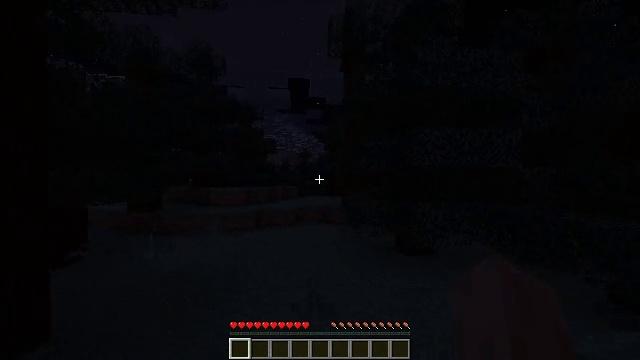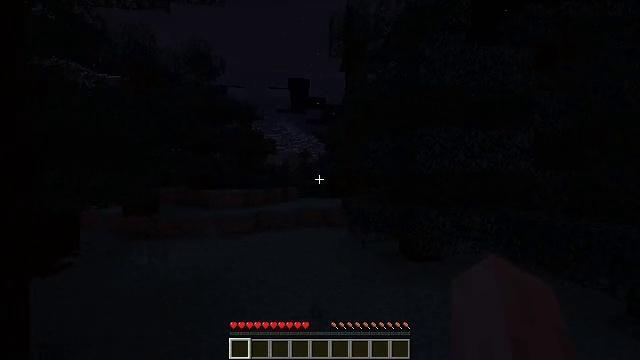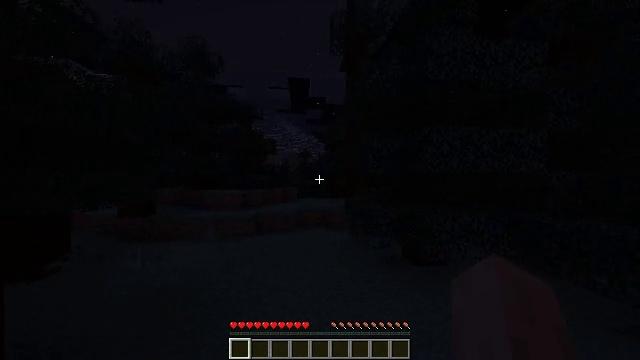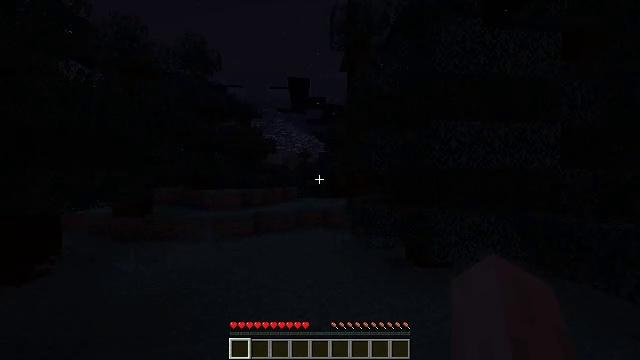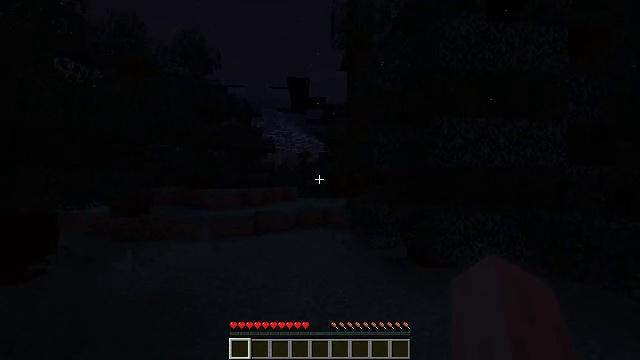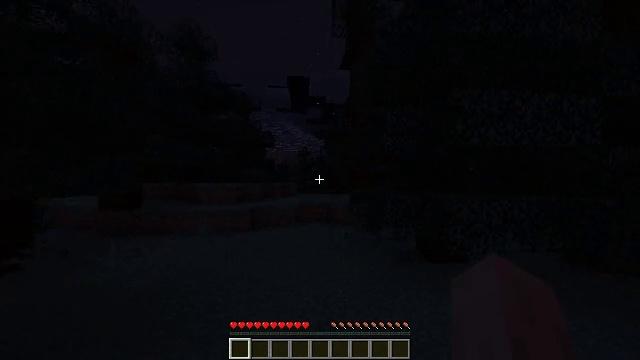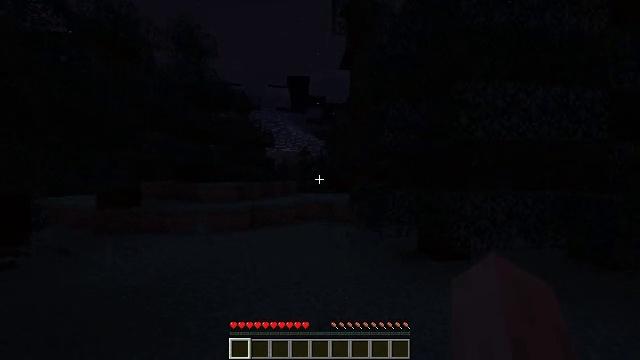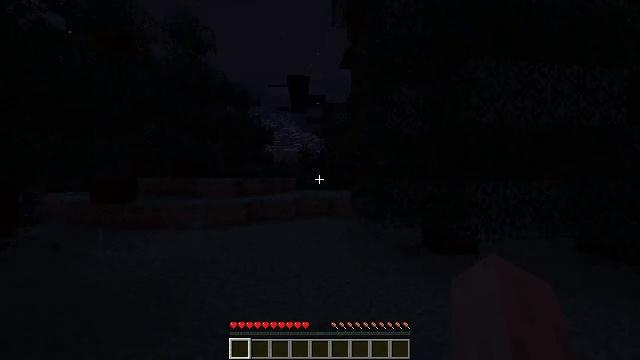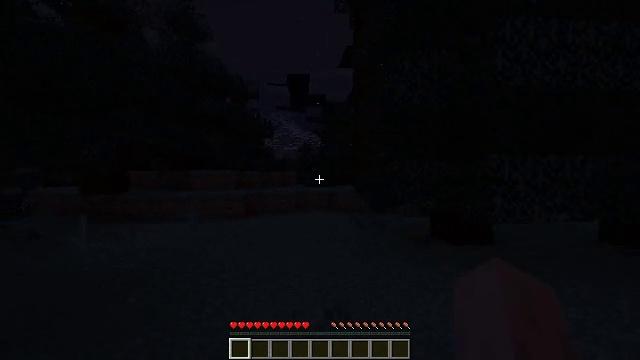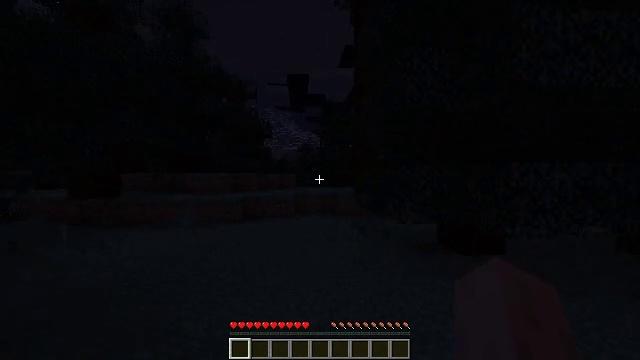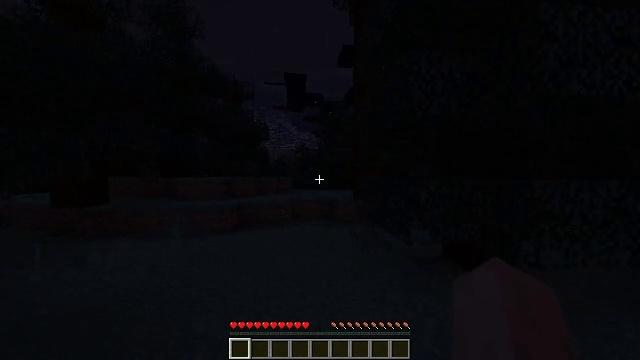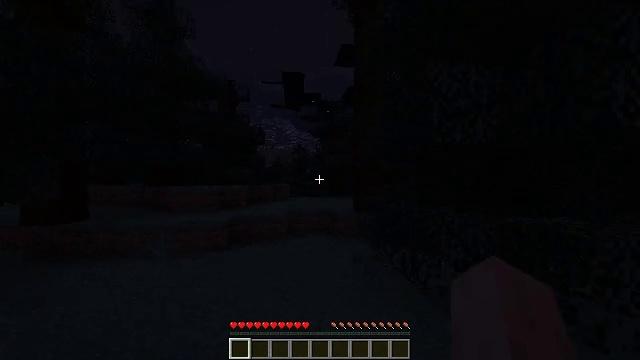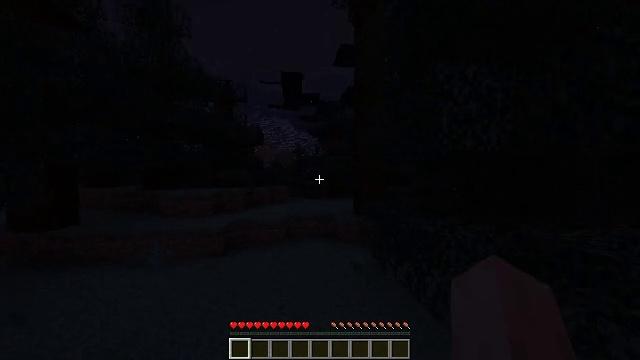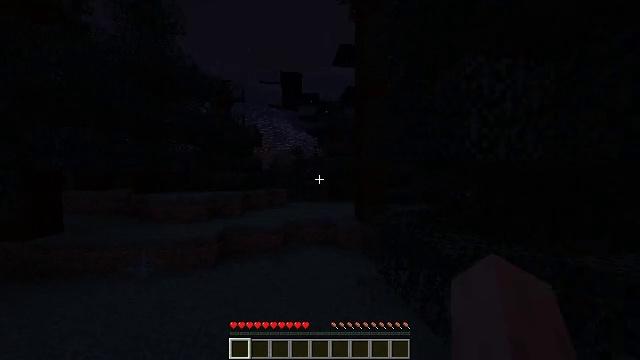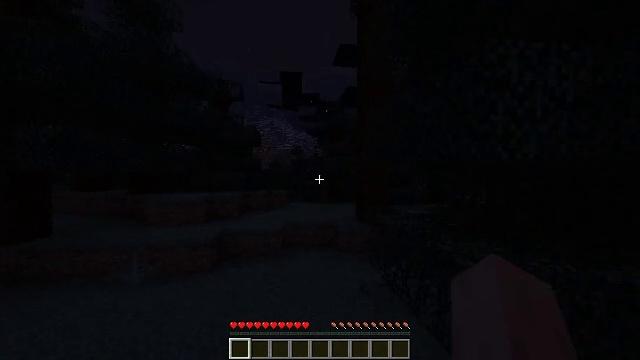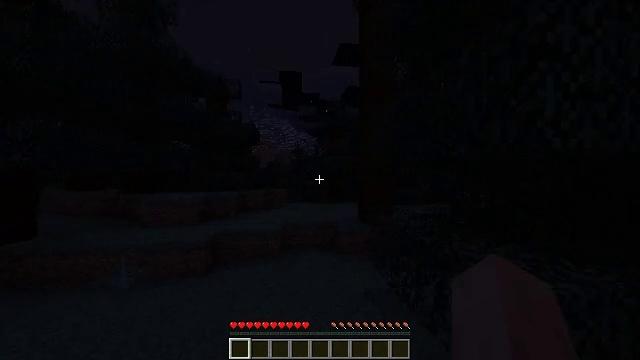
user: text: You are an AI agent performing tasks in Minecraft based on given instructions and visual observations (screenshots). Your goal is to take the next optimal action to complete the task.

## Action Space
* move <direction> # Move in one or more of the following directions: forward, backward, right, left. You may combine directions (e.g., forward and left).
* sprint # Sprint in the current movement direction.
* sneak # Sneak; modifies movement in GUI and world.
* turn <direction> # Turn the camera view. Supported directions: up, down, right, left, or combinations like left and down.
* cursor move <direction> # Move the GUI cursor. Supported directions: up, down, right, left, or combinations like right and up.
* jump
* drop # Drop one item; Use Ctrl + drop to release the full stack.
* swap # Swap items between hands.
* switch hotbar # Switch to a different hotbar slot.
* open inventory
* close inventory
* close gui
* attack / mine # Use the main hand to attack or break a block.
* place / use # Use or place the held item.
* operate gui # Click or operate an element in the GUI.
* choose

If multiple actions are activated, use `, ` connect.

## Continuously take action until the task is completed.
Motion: motion action
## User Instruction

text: Obtain red mushroom blocks for decoration.
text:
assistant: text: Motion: move forward, sprint, jump
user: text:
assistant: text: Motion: move forward, sprint, jump
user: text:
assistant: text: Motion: move forward, sprint, jump
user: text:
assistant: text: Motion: move forward, sprint, jump
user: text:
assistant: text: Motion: move forward, sprint, jump
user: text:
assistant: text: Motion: move forward, sprint, jump
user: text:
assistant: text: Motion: move forward, sprint, jump
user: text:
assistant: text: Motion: move forward, sprint, jump
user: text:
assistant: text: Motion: move forward, sprint, jump
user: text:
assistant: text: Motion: move forward, sprint, jump
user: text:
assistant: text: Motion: move forward, sprint, jump
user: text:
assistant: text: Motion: move forward, sprint, jump
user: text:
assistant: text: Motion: move forward, sprint, jump
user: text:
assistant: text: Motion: move forward, sprint, jump
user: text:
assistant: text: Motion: move forward, sprint, jump
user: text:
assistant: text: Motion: move forward, sprint, jump
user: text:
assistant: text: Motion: move forward, sprint, jump
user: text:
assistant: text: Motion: move forward, sprint, jump
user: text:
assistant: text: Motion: move forward, sprint, jump
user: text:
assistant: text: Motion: move forward, sprint, turn left, jump
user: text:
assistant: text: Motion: move forward and move left, sprint, turn left and down, jump
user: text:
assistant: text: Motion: move forward and move left, sprint, turn left and down, jump
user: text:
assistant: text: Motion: move forward and move left, sprint, jump
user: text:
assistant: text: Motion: move forward and move left, sprint, jump
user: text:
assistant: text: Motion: move forward, sprint, jump
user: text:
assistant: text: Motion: move forward, sprint, jump
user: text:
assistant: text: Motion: move forward, sprint, jump
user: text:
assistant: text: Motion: move forward, sprint
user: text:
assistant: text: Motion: move forward, sprint
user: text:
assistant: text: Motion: move forward, sprint